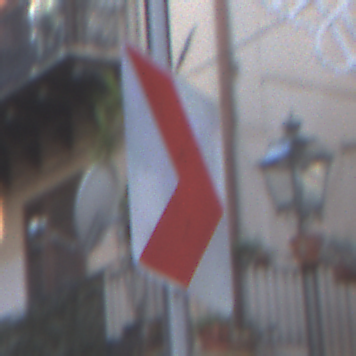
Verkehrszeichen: RichtungstafelnInKurvenKleinLinks
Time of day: SunriseSunset
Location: Outdoor (Urban)
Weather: PartlyCloudy
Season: NotSpecified
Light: Natural